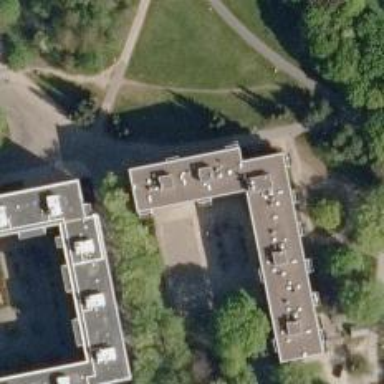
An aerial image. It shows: Part of building is shown in the image.